Question: Basically I have a main 'UIImage', which acts as a background/border. Within that 'UIImage' I have 2 more 'UIImages', vertically split with a gap around them so you can still see a border of the main background 'UIImage'. On each side I have a 'UILabel', to describe the images. Below is a picture of what I mean to help put into context.

What I want to achieve is to make this into 1 image, but keeping all of the current positions, layouts, image layouts (Aspect Fill) and label sizes and label background colours the same. I also want this image to be the same quality so it still looks good.
I have looked at many other stackoverflow questions and have so far come up with the follow, but it has the following problems:
- 'labels'- -
Below is my code so far, can anyone help me achieve it like the image above please? I am fairly new to iOS development and am struggling a bit:
'''
-(UIImage *)renderImagesForSharing{
CGSize newImageSize = CGSizeMake(640, 640);
NSLog(@"CGSize %@",NSStringFromCGSize(newImageSize));
UIGraphicsBeginImageContextWithOptions(newImageSize, NO, 0.0);
[self.mainImage.layer renderInContext:UIGraphicsGetCurrentContext()];
[self.beforeImageSide.image drawInRect:CGRectMake(0,0,(newImageSize.width/2),newImageSize.height)];
[self.afterImageSize.image drawInRect:CGRectMake(320,0,(newImageSize.width/2),newImageSize.height) blendMode:kCGBlendModeNormal alpha:1.0];
[self.beforeLabel drawTextInRect:CGRectMake(60.0f, 0.0f, 200.0f, 50.0f)];
[self.afterLabel drawTextInRect:CGRectMake(0.0f, 0.0f, 100.0f, 50.0f)];
UIImage *image = UIGraphicsGetImageFromCurrentImageContext();
NSData *imgData = UIImageJPEGRepresentation(image, 0.9);
UIImage * imagePNG = [UIImage imageWithData:imgData]; //wrap UIImage around PNG representation
UIGraphicsEndImageContext();
return imagePNG;
}
'''
Thank you in advance for any help guys!
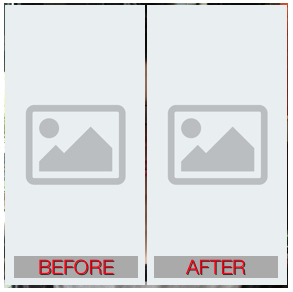
Answer: I don't understand why you want use 'drawInRect:' to accomplish this task.
Since you have the images and everything with you, you can easily create a view as you have shown in the image. Then take a screenshot of it like this:
'''
UIGraphicsBeginImageContextWithOptions(self.view.bounds.size, self.view.opaque, 0.0);
[self.view.layer renderInContext:UIGraphicsGetCurrentContext()];
UIImage*theImage=UIGraphicsGetImageFromCurrentImageContext();
UIGraphicsEndImageContext();
NSData*theImageData=UIImageJPEGRepresentation(theImage, 1.0 ); //you can use PNG too
[theImageData writeToFile:@"example.jpeg" atomically:YES];
'''
Change the 'self.view' to the view just created